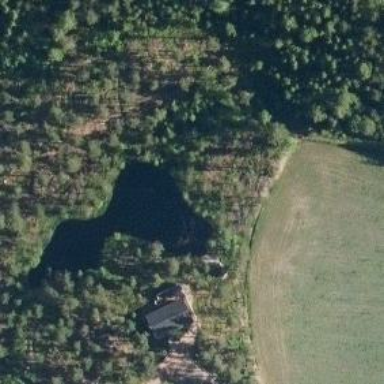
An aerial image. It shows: Pond with natural water.